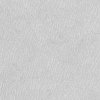
Atmospheric dust classification: dusty